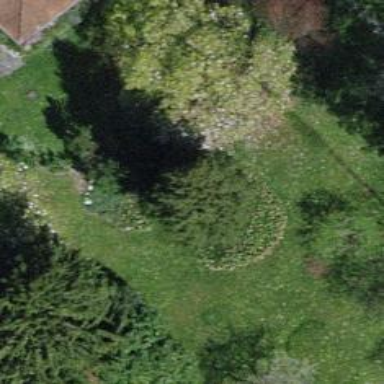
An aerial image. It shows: Garden enclosed by fence.